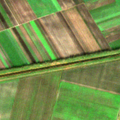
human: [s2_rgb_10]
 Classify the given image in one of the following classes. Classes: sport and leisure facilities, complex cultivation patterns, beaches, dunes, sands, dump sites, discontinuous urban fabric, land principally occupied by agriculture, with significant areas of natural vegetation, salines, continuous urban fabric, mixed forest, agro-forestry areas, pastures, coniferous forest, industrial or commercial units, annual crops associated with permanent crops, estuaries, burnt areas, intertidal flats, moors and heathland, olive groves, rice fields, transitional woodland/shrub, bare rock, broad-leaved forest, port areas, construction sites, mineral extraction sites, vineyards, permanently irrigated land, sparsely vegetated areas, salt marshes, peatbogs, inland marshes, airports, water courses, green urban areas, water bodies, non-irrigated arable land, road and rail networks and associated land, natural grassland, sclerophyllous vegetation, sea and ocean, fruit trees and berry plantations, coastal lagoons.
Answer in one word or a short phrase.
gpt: non-irrigated arable land, fruit trees and berry plantations, water courses